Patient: sex F, age 61
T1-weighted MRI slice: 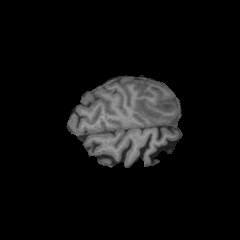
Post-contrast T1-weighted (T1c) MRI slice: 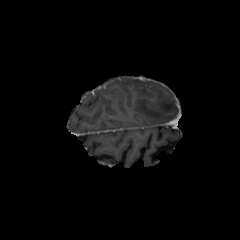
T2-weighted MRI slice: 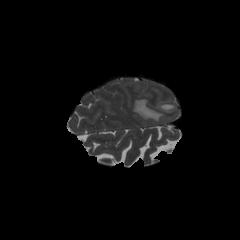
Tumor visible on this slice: yes
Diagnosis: Glioblastoma, IDH-wildtype
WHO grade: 4